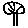
Label: tree